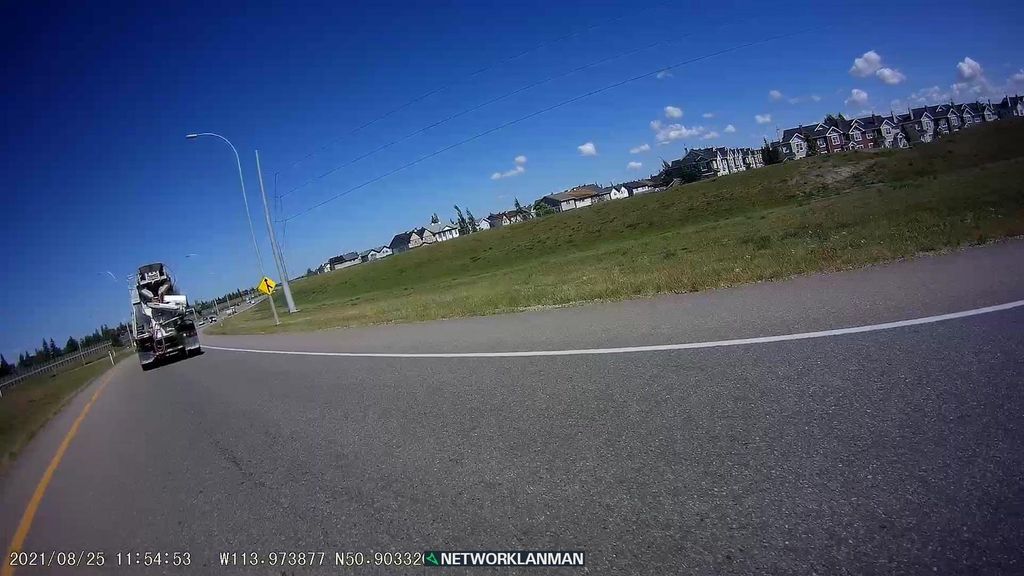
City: calgary